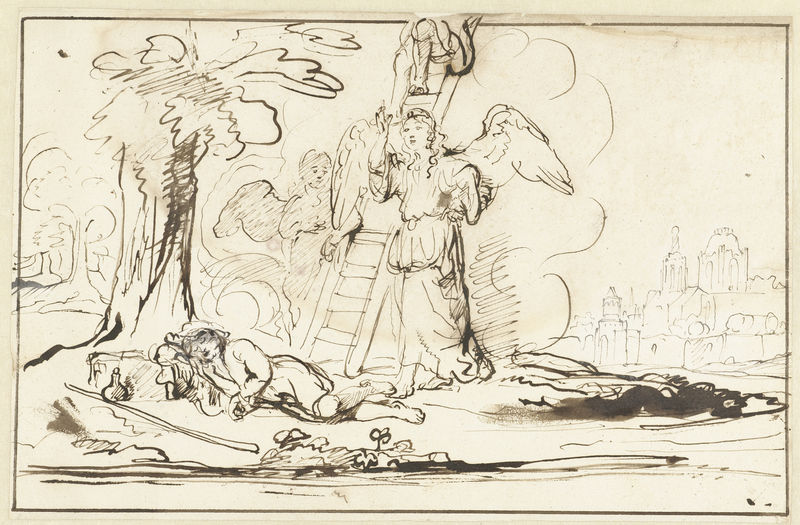
Titel: De droom van Jacob
Künstler: Nicolaes Maes
Standort: Amsterdam
Institution: Rijksmuseum
Schlagwörter: baum, flügel, gott, himmel, mann, schlaf, bäume, stadt, skizze, zeichnung, weg, flasche, rembrandt, stamm, stock, engel, liegen, schlafen, stab, rast, leiter, karikatur, liegend, tusche, rom, wanderer, erscheinung, hirte, erzengel, schlafender, verkündigung, tuschezeichnung, gabriel, himmelsleiter, flsche, 2, gabrieö, flügelstadt, aniskizze, tushcezeichnung